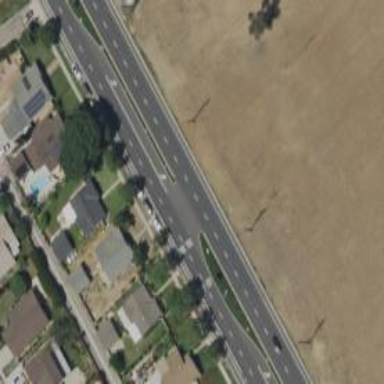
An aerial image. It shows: Primary road with asphalt surface.